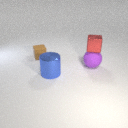
small red metal cube above large purple rubber sphere